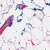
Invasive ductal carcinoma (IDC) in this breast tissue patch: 0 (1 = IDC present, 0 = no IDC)